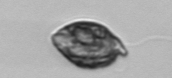
Label: Katodinium_or_Torodinium